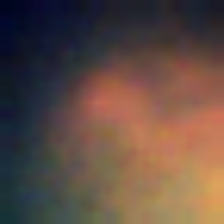
Taxon: Unknown_full_image
Group: Unknown